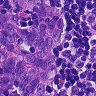
Metastatic tissue present: yes